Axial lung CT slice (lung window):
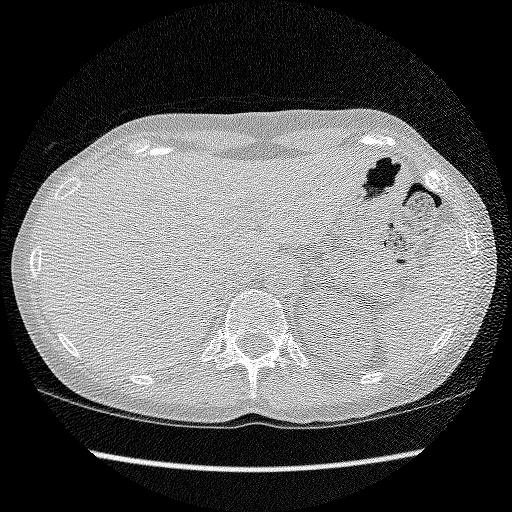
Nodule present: no